Question: I have this table with this data that encodes the information in the next picture.
'''
+----+----------------------------+------+-------+-----------+--------+-------+
| ID | Element | Type | LEVEL | ElemOrder | Header | Total |
+----+----------------------------+------+-------+-----------+--------+-------+
| 1 | IncomeStatement | H | 1 | 0 | NULL | NULL |
| 2 | OperatingIncome | H | 2 | 0 | 1 | NULL |
| 3 | OtherIncome | H | 2 | 1 | 1 | NULL |
| 4 | EarningsBeforeInterestTax | R | 2 | 3 | 1 | NULL |
| 5 | InterestExpense | R | 2 | 4 | 1 | NULL |
| 6 | NetProfitBeforeTax | R | 2 | 5 | 1 | NULL |
| 7 | TaxExpenses | R | 2 | 6 | 1 | NULL |
| 8 | NetProfitAfterTax | R | 2 | 7 | 1 | NULL |
| 9 | DividendPaidShareholders | R | 2 | 8 | 1 | NULL |
| 10 | RetainedEarnings | R | 2 | 9 | 1 | NULL |
| 11 | GrossProfit | H | 3 | 0 | 2 | NULL |
| 12 | OperatingExpense | H | 3 | 1 | 2 | NULL |
| 13 | Revenue | R | 4 | 0 | 11 | NULL |
| 14 | CostSales | R | 4 | 1 | 11 | NULL |
| 15 | GrossProfitTotal | R | 4 | 2 | 11 | NULL |
| 16 | SalesMarketingCosts | R | 4 | 0 | 12 | NULL |
| 17 | GeneralAdministrationCosts | R | 4 | 1 | 12 | NULL |
| 18 | ResearchDevelopmentCosts | R | 4 | 2 | 12 | NULL |
| 19 | OperatingExpensesTotal | R | 4 | 3 | 12 | NULL |
| 20 | HeaderTotal 11 | T | 3 | 1000 | NULL | 11 |
| 21 | HeaderTotal 12 | T | 3 | 1000 | NULL | 12 |
| 22 | HeaderTotal 2 | T | 2 | 1000 | NULL | 2 |
| 23 | HeaderTotal 3 | T | 2 | 1000 | NULL | 3 |
| 24 | HeaderTotal 1 | T | 1 | 1000 | NULL | 1 |
+----+----------------------------+------+-------+-----------+--------+-------+
'''

The lines that are element types 'H' and 'R' are the ones in the image. The lines that are 'T' type have been added later.
This structure is actually a tree with all LEAFS of 'R'-type and the other nodes, which are parent nodes are 'H'-type.
Each 'H'-type node should have a corresponding 'T'-type node, and these nodes are added at the end.
'''
EXPECTED OUTPUT:
'''
My problem is that I am trying to get all of the elements in the following order (the way they are displayed in the image, top to bottom, but every H-line has to be closed by a T-line):
'''
+----+-------------------------------+------+-------+-------+--------+-------+
| ID | Name | Type | Level | Order | Header | Total |
+----+-------------------------------+------+-------+-------+--------+-------+
| 1 | Income Statement | H | 1 | 1 | NULL | NULL |
| 2 | Operating Income | H | 2 | 1 | 1 | NULL |
| 11 | Gross Profit | H | 3 | 1 | 2 | NULL |
| 13 | Revenue | R | 4 | 1 | 11 | NULL |
| 14 | CostSales | R | 4 | 2 | 11 | NULL |
| 15 | CostThirdParties | R | 4 | 3 | 11 | NULL |
| 16 | GrossProfitTotal | R | 4 | 4 | 11 | NULL |
| 28 | Gross Profit TOTAL NODE | T | 3 | 2 | NULL | 11 |
| 12 | Operating Expenses | H | 3 | 3 | 2 | NULL |
| 17 | SalesMarketingCosts | R | 4 | 1 | 12 | NULL |
| 18 | GeneralAdministrationCosts | R | 4 | 2 | 12 | NULL |
| 19 | ResearchDevelopmentCosts | R | 4 | 3 | 12 | NULL |
| 20 | OperatingExpensesTotal | R | 4 | 4 | 12 | NULL |
| 27 | Operating Expenses TOTAL NODE | T | 3 | 4 | NULL | 12 |
| 26 | Operating Income TOTAL NODE | T | 2 | 2 | NULL | 2 |
| 3 | Other Income | H | 2 | 3 | 1 | NULL |
| 21 | InterestIncome | R | 3 | 1 | 3 | NULL |
| 22 | DividendIncome | R | 3 | 2 | 3 | NULL |
| 23 | OtherIncomeTotal | R | 3 | 3 | 3 | NULL |
| 25 | Other Income TOTAL NODE | T | 2 | 4 | NULL | 3 |
| 4 | EarningsBeforeInterestTax | R | 2 | 5 | 1 | NULL |
| 5 | InterestExpenses | R | 2 | 6 | 1 | NULL |
| 6 | NetProfitBeforeTax | R | 2 | 7 | 1 | NULL |
| 7 | TaxExpenses | R | 2 | 8 | 1 | NULL |
| 8 | NetProfitAfterTax | R | 2 | 9 | 1 | NULL |
| 9 | DividendPaidShareholders | R | 2 | 10 | 1 | NULL |
| 10 | RetainedEarnings | R | 2 | 11 | 1 | NULL |
| 24 | Income Statement TOTAL NODE | T | 1 | 2 | NULL | 1 |
+----+-------------------------------+------+-------+-------+--------+-------+
'''
I tried just to simply ORDER BY specific columns, but I can't seem to find a way. I'm not sure, but I have a feeling I have to go over the table recursively in order to place the TOTAL line where it is supposed to be.
My query is quite simple and is not the point here, I'm trying to find the correct ordering.
'''
SELECT
ID,
Element,
Type,
LEVEL,
ElemOrder,
Header,
Total
FROM myTable
'''
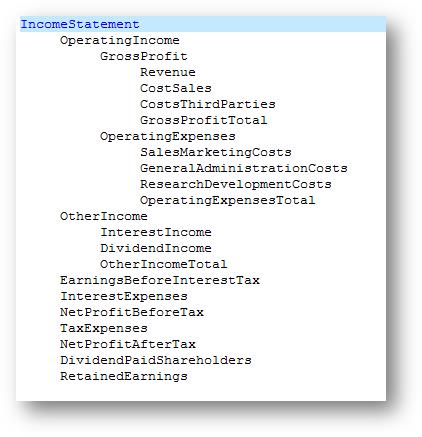
Answer: You can't produce a hierarchical ordering without first going to each node of the tree. This is because each node of the tree/row of the table only contains information about itself and its immediate parent; without a full "address" describing where the row is in the final report, there's no way to apply ordering.
Fortunately, we can use the way ASCII strings are ordered to quickly generate an address using set-based logic. Recursion isn't necessary; all we have to do is:
1. Find the root of the tree (in this specific case, header rows without a parent (HEADER is NULL) and build the address for the root.
2. Find all nodes who have a parent with an address value, and copy the parent's address to the child node, appending additional information about the child node
3. Repeat step 2 until all nodes are populated with an address.
In your specific case, I was able to simplify things by applying the above to only the header rows; leaves and totals are updated in separate statements.
This will run in SQL Server 2008.
'''
CREATE TABLE mytable
([ID] int, [Element] varchar(26), [Type] varchar(1), [LEVEL] int, [ElemOrder] int, [Header] varchar(4), [Total] varchar(4))
;
INSERT INTO mytable
([ID], [Element], [Type], [LEVEL], [ElemOrder], [Header], [Total])
VALUES
(1, 'IncomeStatement', 'H', 1, 0, NULL, NULL),
(2, 'OperatingIncome', 'H', 2, 0, '1', NULL),
(3, 'OtherIncome', 'H', 2, 1, '1', NULL),
(4, 'EarningsBeforeInterestTax', 'R', 2, 3, '1', NULL),
(5, 'InterestExpense', 'R', 2, 4, '1', NULL),
(6, 'NetProfitBeforeTax', 'R', 2, 5, '1', NULL),
(7, 'TaxExpenses', 'R', 2, 6, '1', NULL),
(8, 'NetProfitAfterTax', 'R', 2, 7, '1', NULL),
(9, 'DividendPaidShareholders', 'R', 2, 8, '1', NULL),
(10, 'RetainedEarnings', 'R', 2, 9, '1', NULL),
(11, 'GrossProfit', 'H', 3, 0, '2', NULL),
(12, 'OperatingExpense', 'H', 3, 1, '2', NULL),
(13, 'Revenue', 'R', 4, 0, '11', NULL),
(14, 'CostSales', 'R', 4, 1, '11', NULL),
(15, 'GrossProfitTotal', 'R', 4, 2, '11', NULL),
(16, 'SalesMarketingCosts', 'R', 4, 0, '12', NULL),
(17, 'GeneralAdministrationCosts', 'R', 4, 1, '12', NULL),
(18, 'ResearchDevelopmentCosts', 'R', 4, 2, '12', NULL),
(19, 'OperatingExpensesTotal', 'R', 4, 3, '12', NULL),
(20, 'HeaderTotal 11', 'T', 3, 1000, NULL, '11'),
(21, 'HeaderTotal 12', 'T', 3, 1000, NULL, '12'),
(22, 'HeaderTotal 2', 'T', 2, 1000, NULL, '2'),
(23, 'HeaderTotal 3', 'T', 2, 1000, NULL, '3'),
(24, 'HeaderTotal 1', 'T', 1, 1000, NULL, '1')
;
declare @sorttable table (id bigint, sort_order varchar(max) )
insert into @sorttable (id)
select id from mytable
update @sorttable
set sort_order = RIGHT('000000' + CONVERT (varchar(max), id),6)+'.'
where id in (select id from mytable where Header is null and Type = 'h')
while exists (select * from mytable mt
inner join @sorttable st on mt.ID = st.id where st.sort_order is null and mt.Type = 'H')
BEGIN
update @sorttable
set sort_order = q.sort_order + RIGHT('000000' + CONVERT (varchar(max), q.child_id),6) +'.'
from
(
select par_st.sort_order, mt_child.ID as child_id from mytable mt_par
inner join mytable mt_child on mt_child.Header = mt_par.ID
inner join @sorttable par_st on mt_par.ID = par_st.id
) q
where q.child_id = id and id in (select id from mytable where Type = 'H')
END
update @sorttable
set sort_order = q.sort_order + RIGHT('000000' + CONVERT (varchar(max), q.child_id),6)
from
(
select par_st.sort_order, mt_child.ElemOrder as finalorder, mt_child.ID as child_id from mytable mt_par
inner join mytable mt_child on mt_child.Header = mt_par.ID
inner join @sorttable par_st on mt_par.ID = par_st.id
) q
where q.child_id = id and id in (select id from mytable where Type ='R')
update @sorttable
set sort_order = q.sort_order + '999999'
from
(
select par_st.sort_order, mt_child.ElemOrder as finalorder, mt_child.ID as child_id from mytable mt_par
inner join mytable mt_child on mt_child.Total = mt_par.ID
inner join @sorttable par_st on mt_par.ID = par_st.id
) q
where q.child_id = id and id in (select id from mytable where Type = 'T')
select * from mytable mt
inner join @sorttable st on mt.ID = st.id
order by sort_order
'''
<URL>